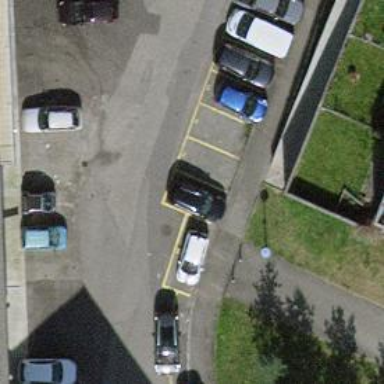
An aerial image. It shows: Asphalt pedestrian road.